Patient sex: M
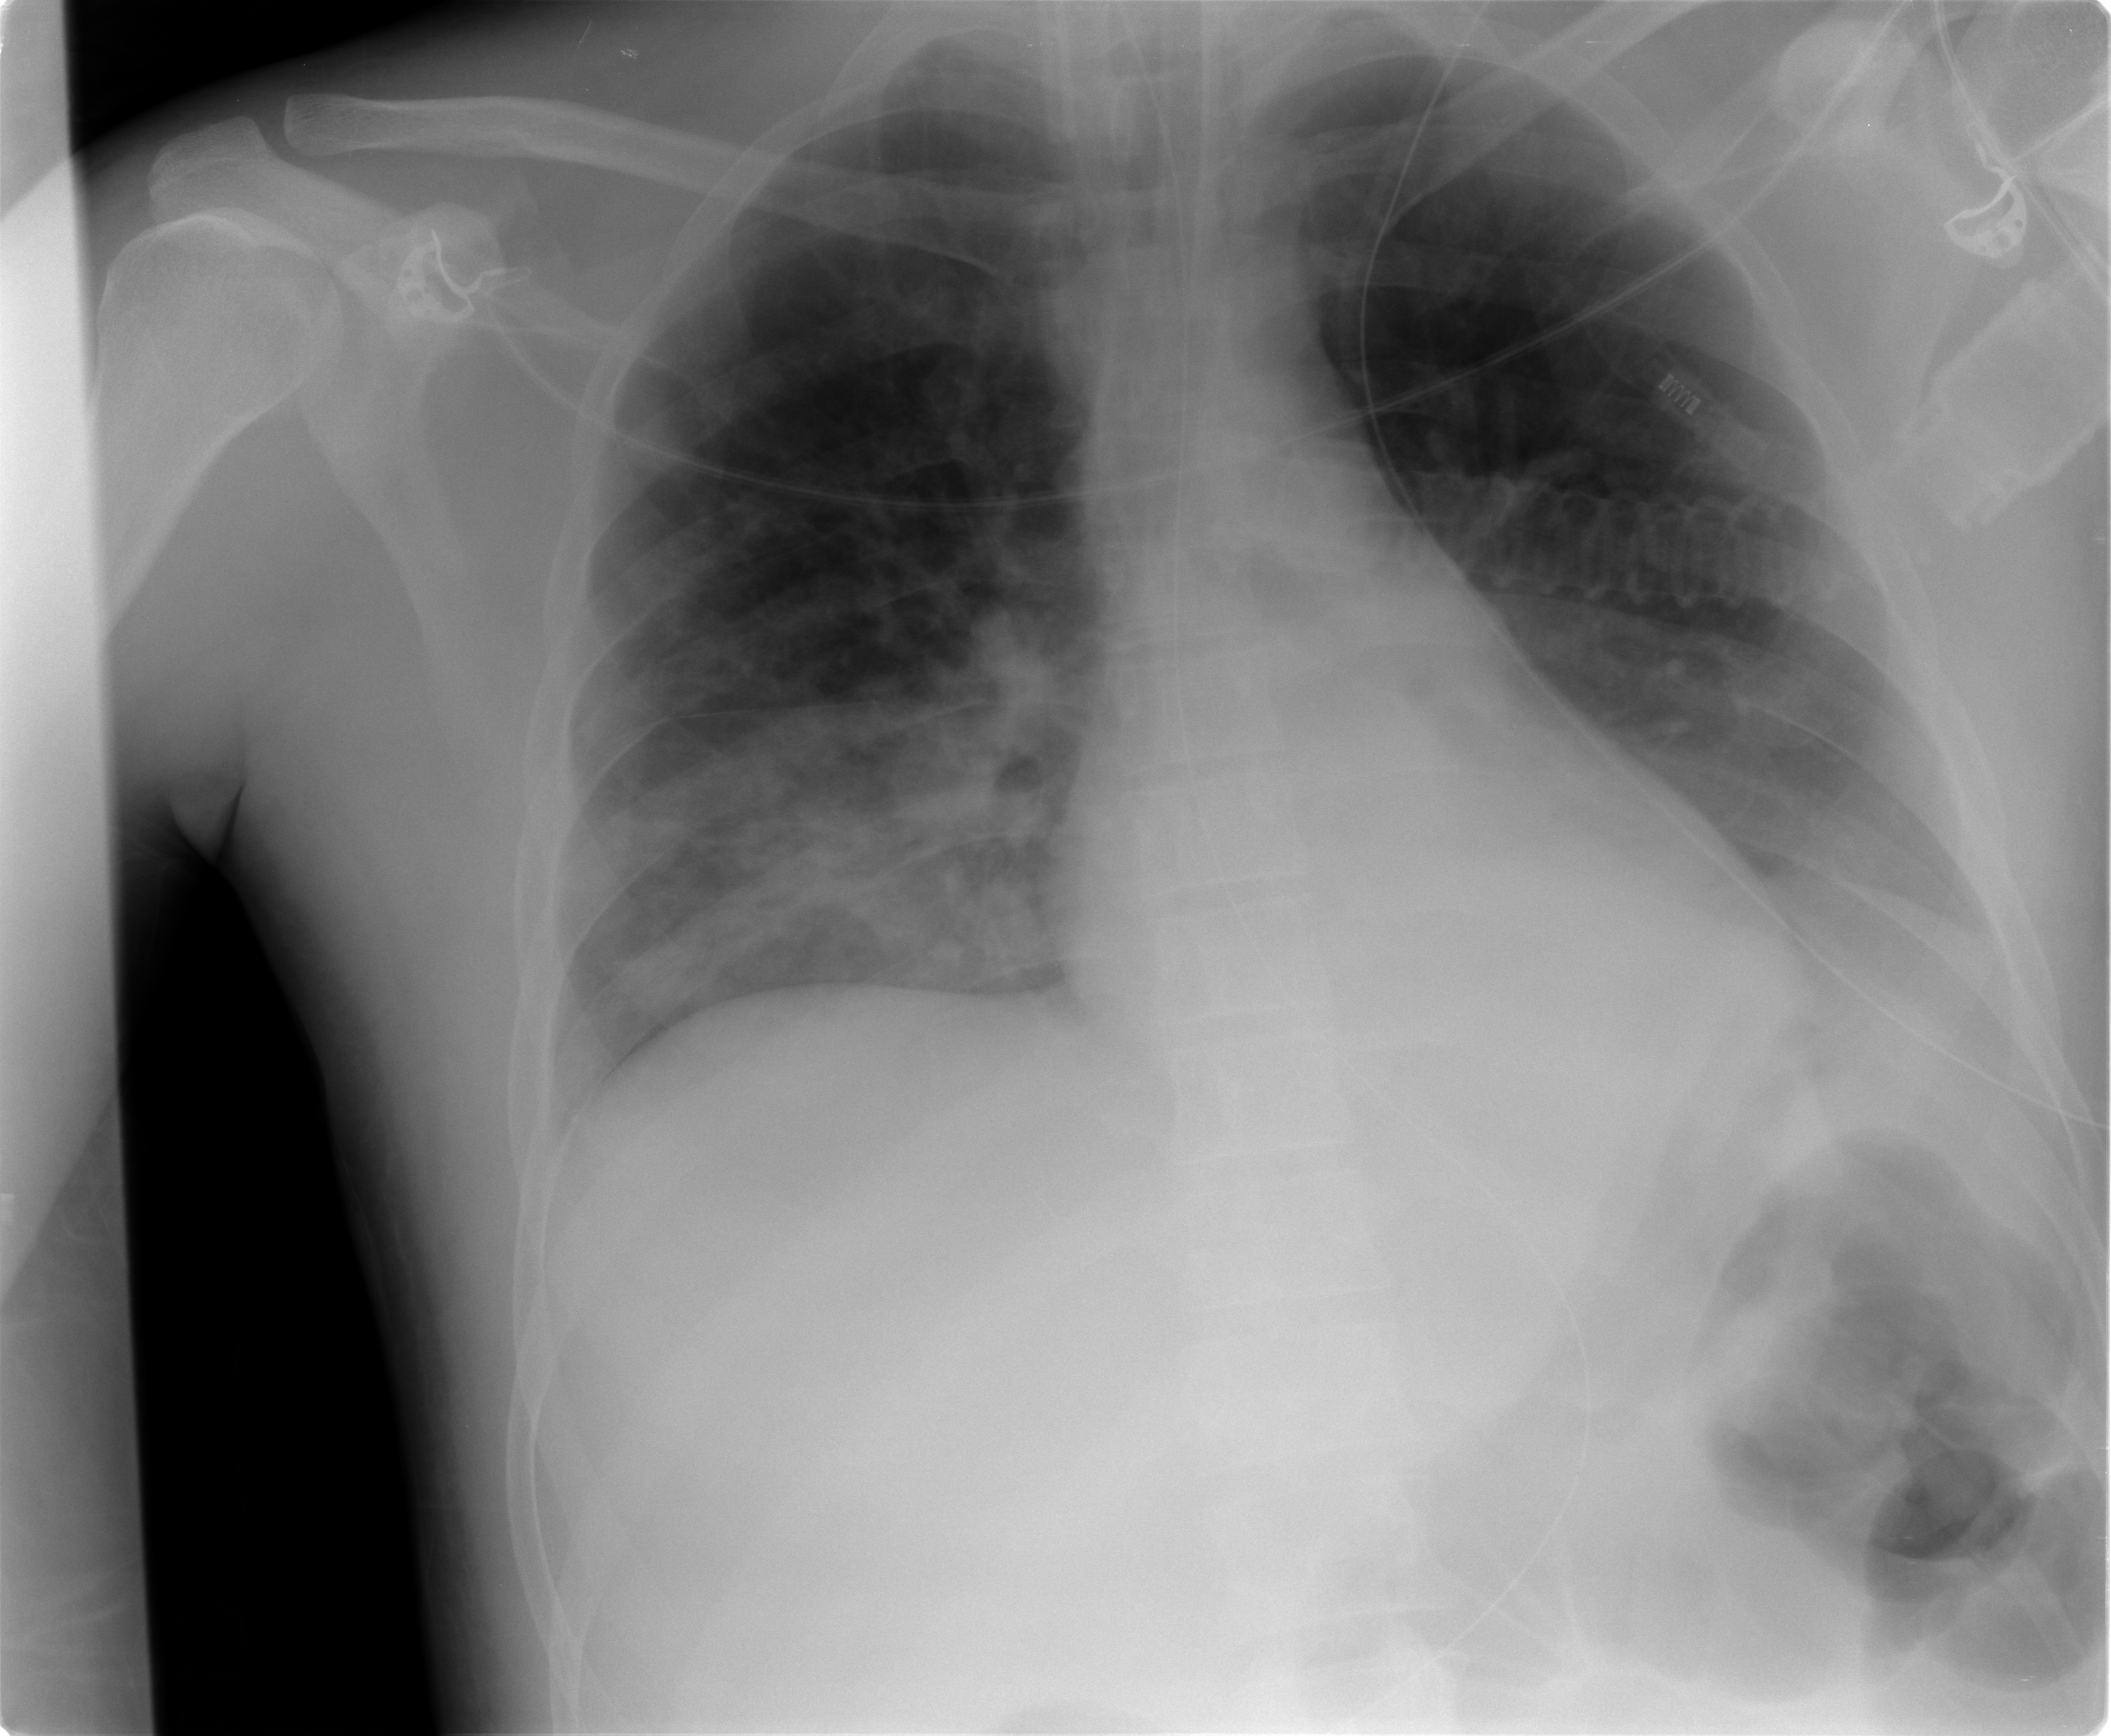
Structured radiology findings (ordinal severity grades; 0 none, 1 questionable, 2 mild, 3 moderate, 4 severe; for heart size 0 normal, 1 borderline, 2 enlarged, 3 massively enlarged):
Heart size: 0
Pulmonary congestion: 2
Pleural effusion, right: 0
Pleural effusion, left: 0
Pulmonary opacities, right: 2
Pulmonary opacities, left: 1
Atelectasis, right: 2
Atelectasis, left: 1